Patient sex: F
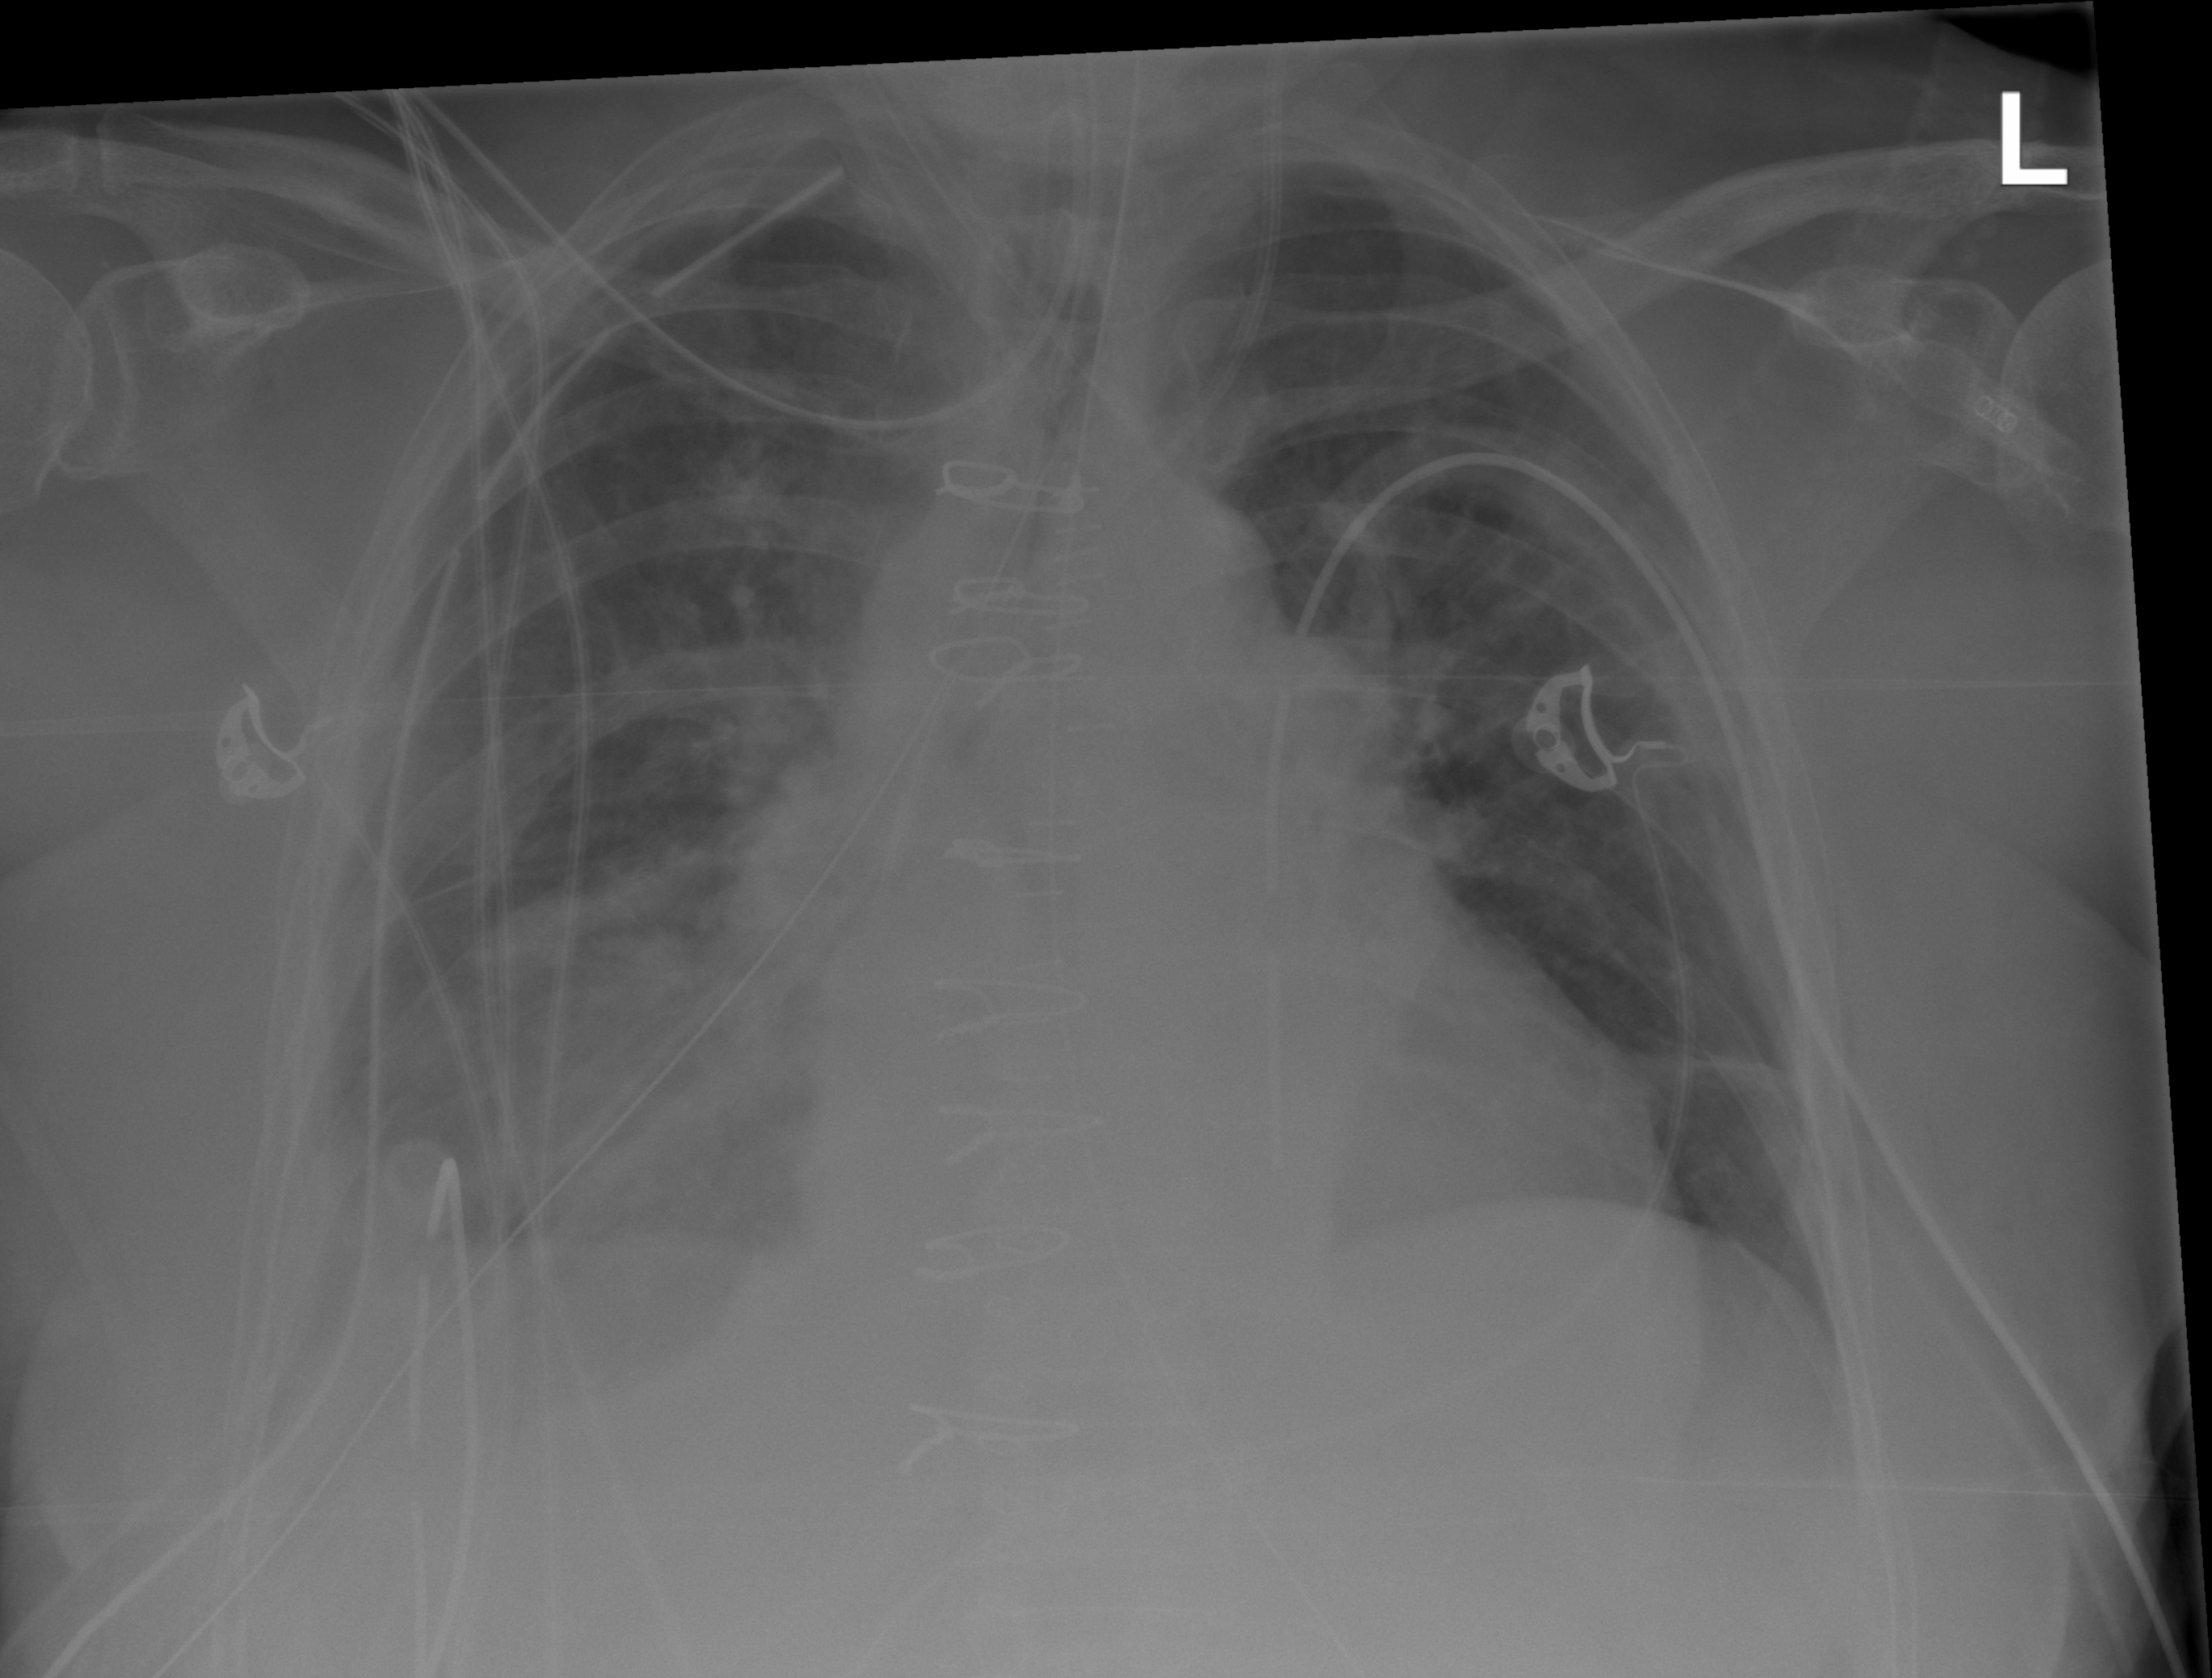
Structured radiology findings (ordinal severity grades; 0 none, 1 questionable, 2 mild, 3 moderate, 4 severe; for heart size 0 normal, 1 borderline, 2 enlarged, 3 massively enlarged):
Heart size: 2
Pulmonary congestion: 2
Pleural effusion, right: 1
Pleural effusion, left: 2
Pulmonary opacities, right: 2
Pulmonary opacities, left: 0
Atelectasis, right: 2
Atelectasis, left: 1